Question: So I have a file with:
- - -
And I want to sort them according to current date.

The next step for me was:
'''
cur_date=$(date +%d%m%y | sed s/0/\ /)
cat "events.csv" | sort -rk $cur_date
'''
To get rid of the leading 0s.
The output is falsely sorted.
Should I sort first the year, then the month, then the day?
Any ideas?
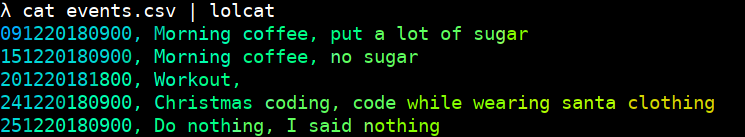
Answer: When you say sort by current date, I am assuming you mean you want to extract all entries for today and sort those into chronological order. If that is true, the following should work for you
'''
grep $(date +%d%m%Y) _file_ | sort
'''
It will extract all entries from that have today's date. Since all of these entries have the same date, the sort then will take care of sorting by the time portion automatically.
Hope this helps.